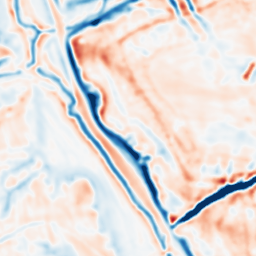
Category: multiscale
Decomposition family: dog_multiscale
Decomposition parameters: sigma_ratio: 1.4
n_scales: 3
base_sigma: 2
Upsampling method: regularized
Upsampling parameters: scale: 2
lambda_reg: 0.01
Upsampling scale: 2